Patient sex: F
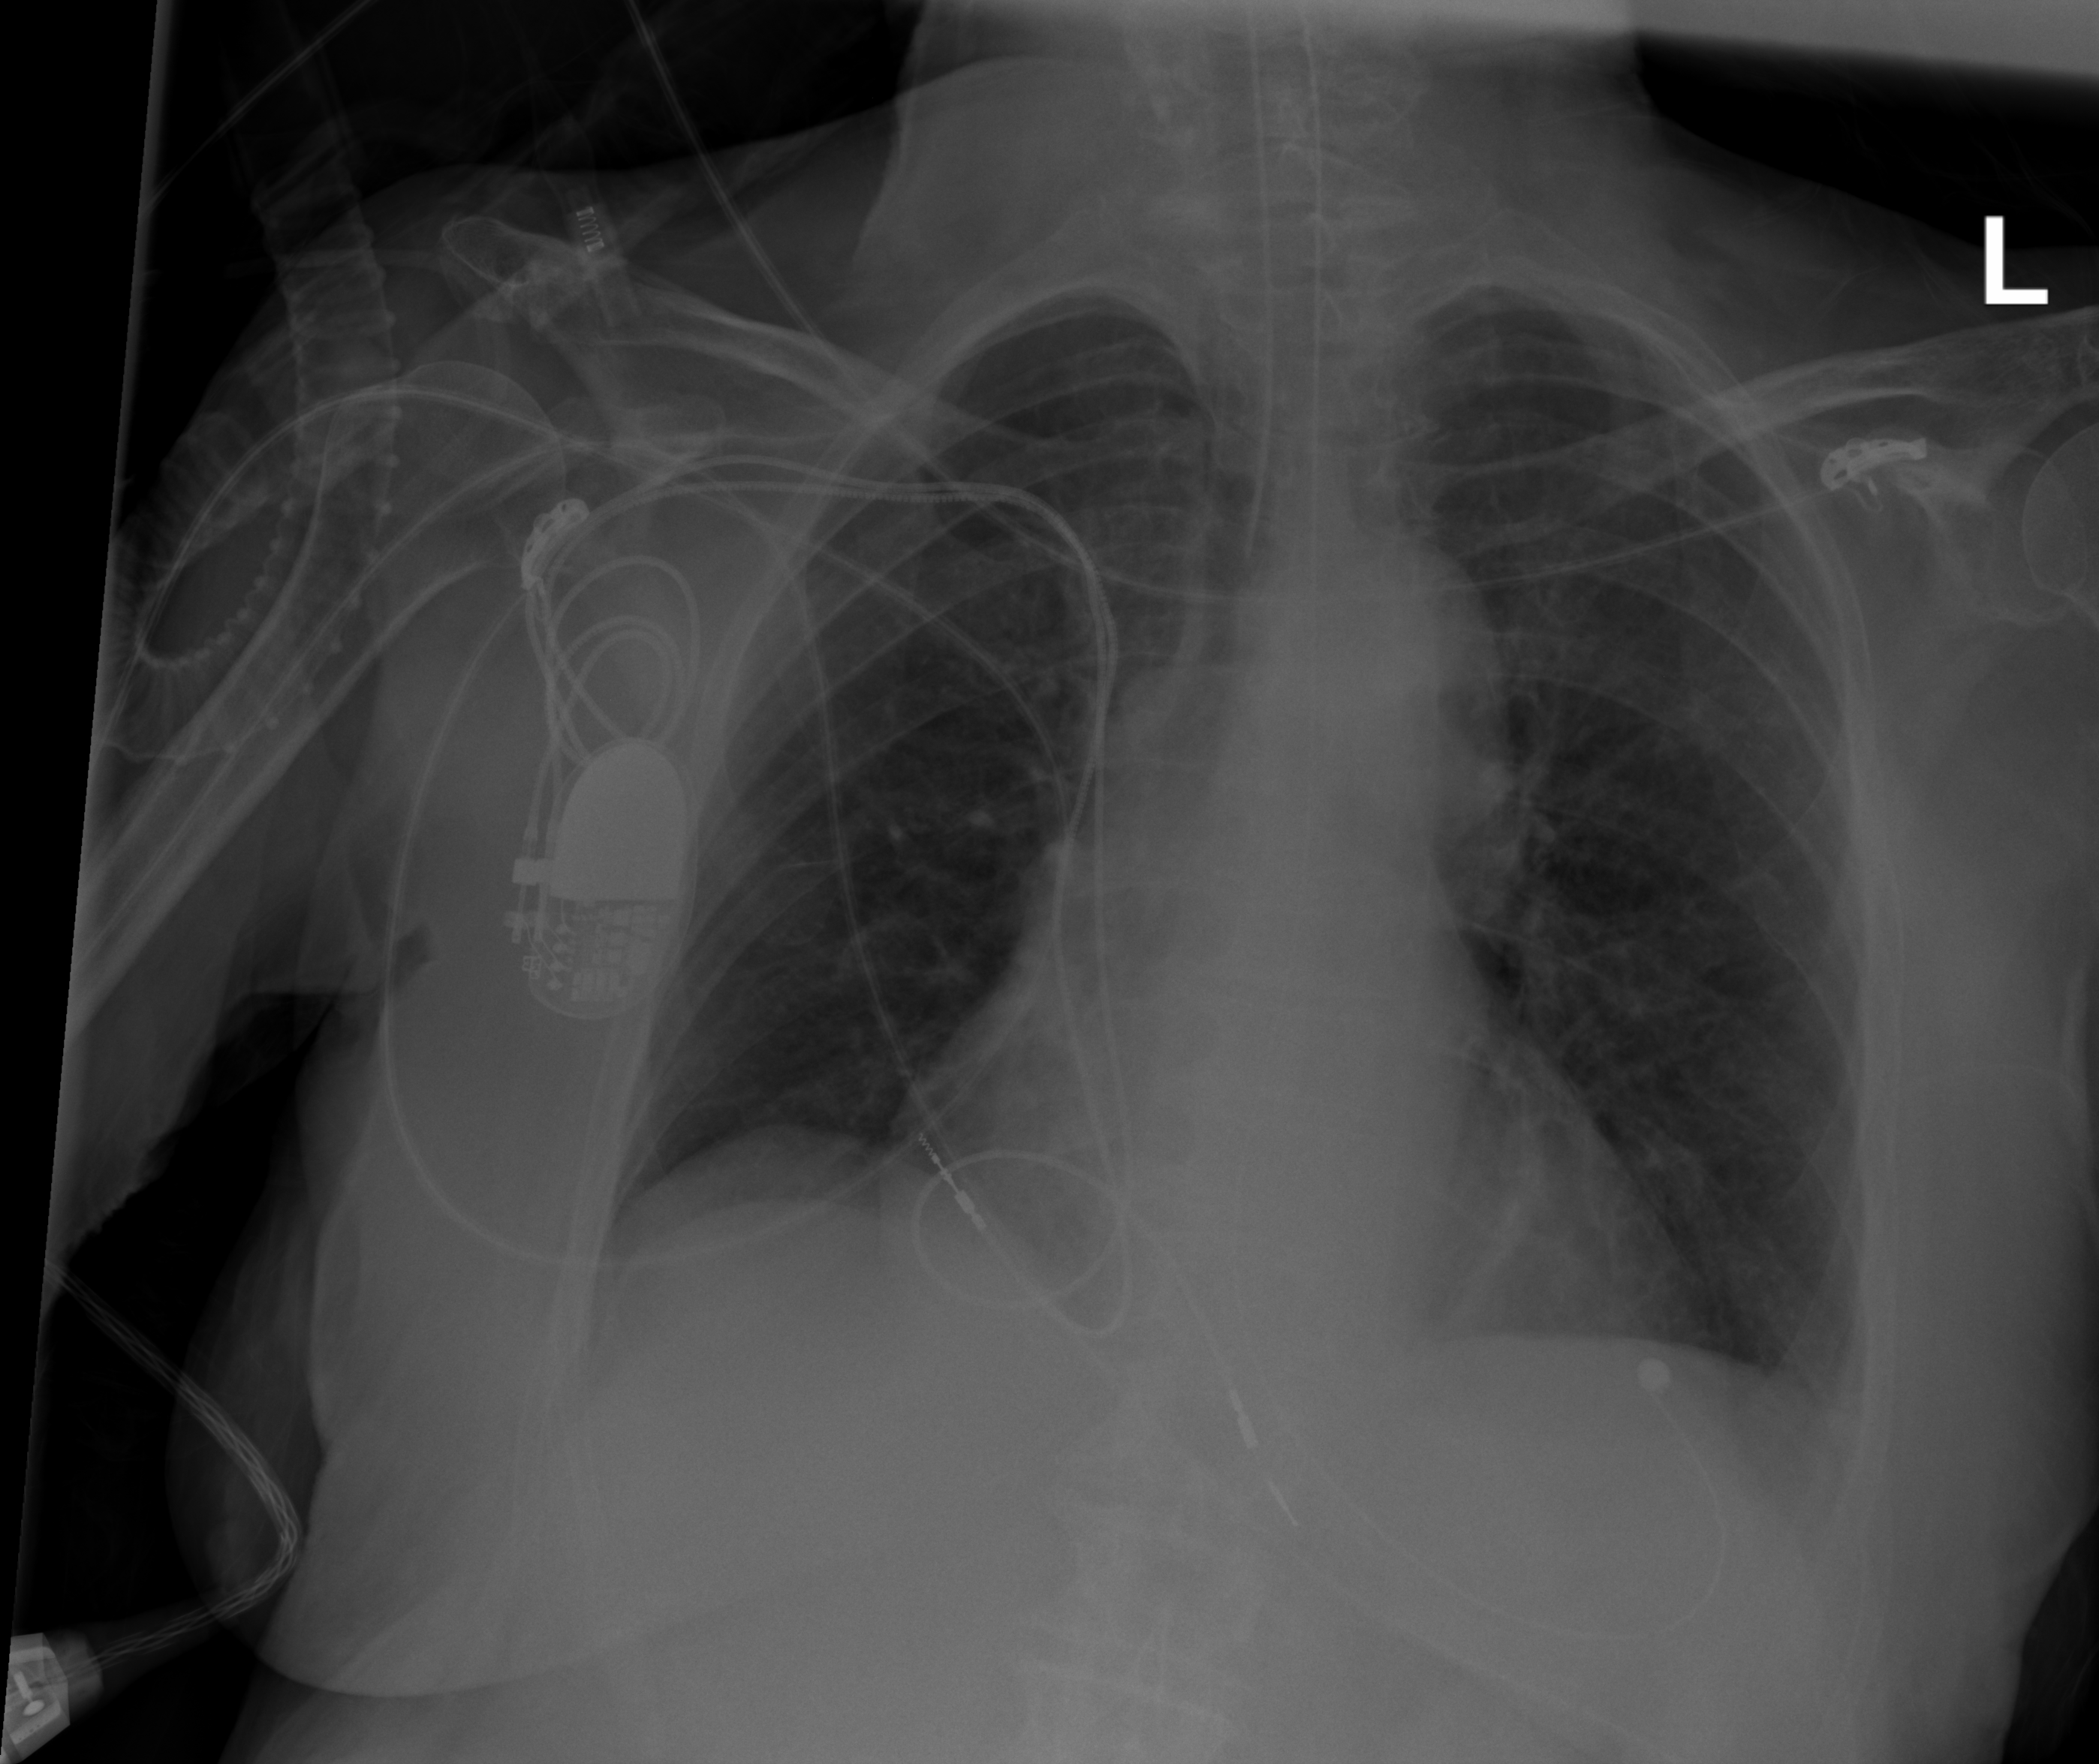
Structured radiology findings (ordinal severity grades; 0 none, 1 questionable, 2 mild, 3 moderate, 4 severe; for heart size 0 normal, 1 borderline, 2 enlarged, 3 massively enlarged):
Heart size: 2
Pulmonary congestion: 0
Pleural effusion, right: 0
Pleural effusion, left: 0
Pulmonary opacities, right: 0
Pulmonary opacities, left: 0
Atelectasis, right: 2
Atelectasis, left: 2